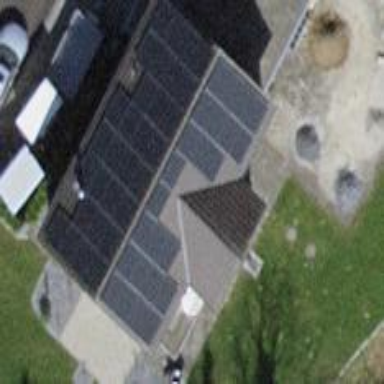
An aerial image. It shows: Solar power generator utilizing photovoltaic technology with solar photovoltaic panels.